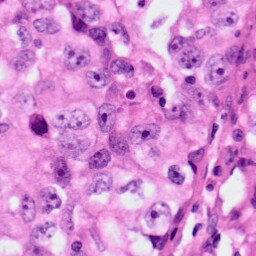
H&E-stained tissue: Lung